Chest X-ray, PA view. Patient: 43 years old, sex F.
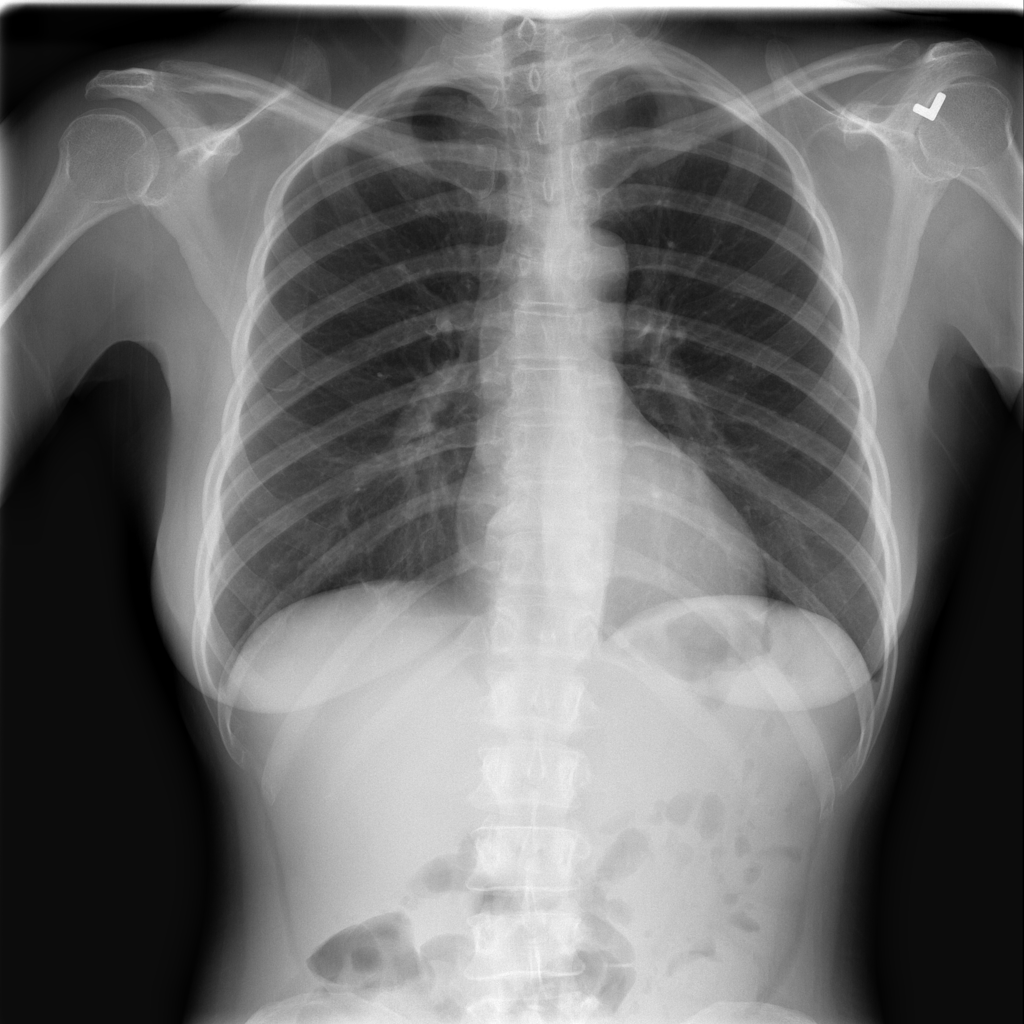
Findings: No Finding